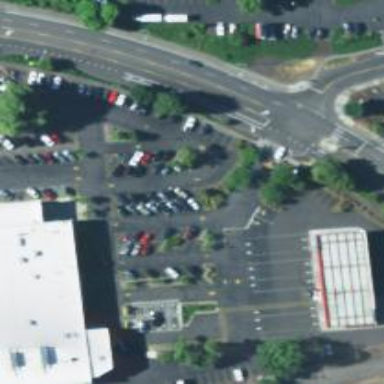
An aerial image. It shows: Parking space is available.